Aerial crown-view tile of a tropical tree (Barro Colorado Island, Panama), acquired 20250512:
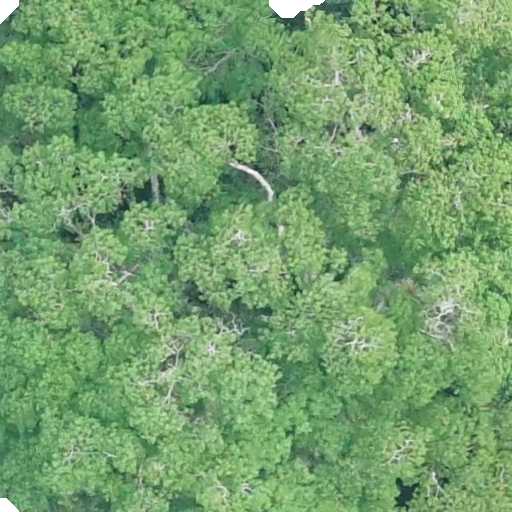
Species: Hura crepitans
GBIF accepted scientific name: Hura crepitans
Crown area: 617.424 m²